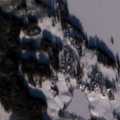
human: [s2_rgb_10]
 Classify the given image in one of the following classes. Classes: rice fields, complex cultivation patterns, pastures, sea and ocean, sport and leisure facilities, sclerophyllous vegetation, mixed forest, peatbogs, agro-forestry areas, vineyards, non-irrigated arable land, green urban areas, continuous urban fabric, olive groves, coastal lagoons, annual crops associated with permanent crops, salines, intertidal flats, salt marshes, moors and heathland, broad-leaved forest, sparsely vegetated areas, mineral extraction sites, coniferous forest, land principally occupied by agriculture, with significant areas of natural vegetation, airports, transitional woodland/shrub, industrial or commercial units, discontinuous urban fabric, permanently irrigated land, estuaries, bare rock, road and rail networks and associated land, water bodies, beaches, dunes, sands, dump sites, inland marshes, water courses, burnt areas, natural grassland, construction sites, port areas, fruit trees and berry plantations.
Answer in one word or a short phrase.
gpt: discontinuous urban fabric, land principally occupied by agriculture, with significant areas of natural vegetation, coniferous forest, mixed forest, water bodies